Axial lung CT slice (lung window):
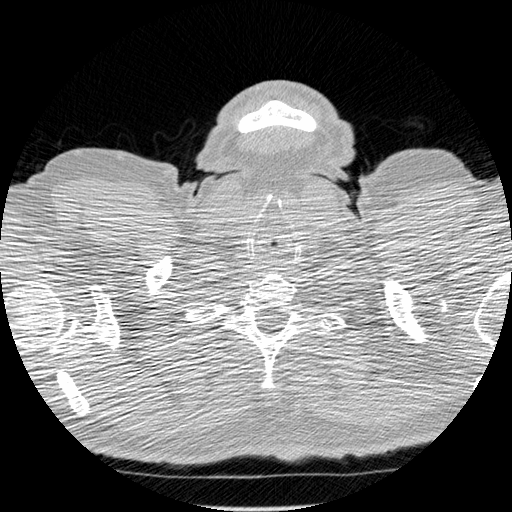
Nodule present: no